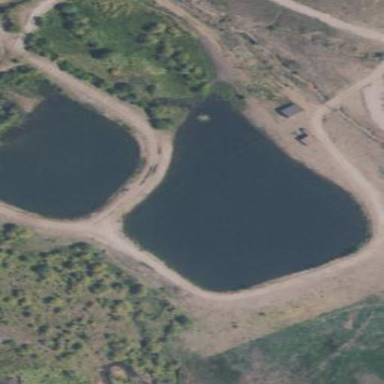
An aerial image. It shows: Water reservoir that serves as water storage facility.